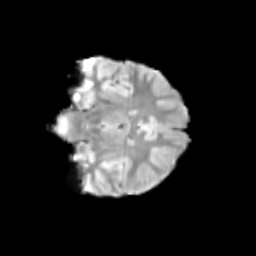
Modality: T2w
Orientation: coronal
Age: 11
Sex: male
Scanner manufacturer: siemens
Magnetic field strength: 3 T
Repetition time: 3.8 s
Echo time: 0.07 s